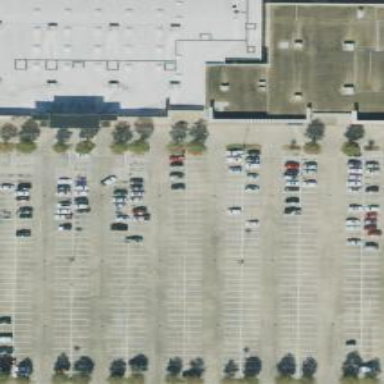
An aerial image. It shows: Parking space is available.